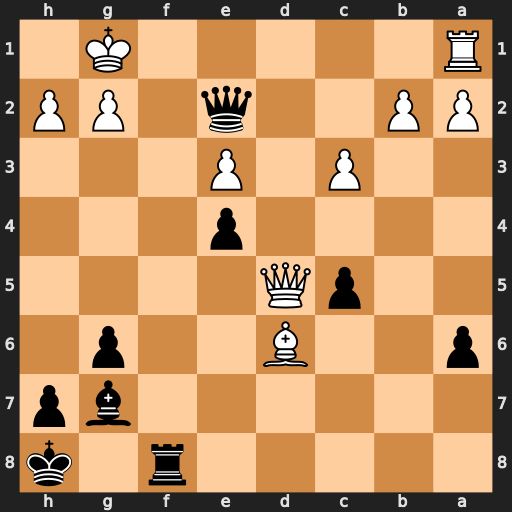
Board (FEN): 5r1k/6bp/p2B2p1/2pQ4/4p3/2P1P3/PP2q1PP/R5K1
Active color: b
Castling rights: -
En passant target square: -
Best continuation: Qf2+ Kh1 Qf1+ Rxf1 Rxf1#